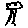
Label: tree